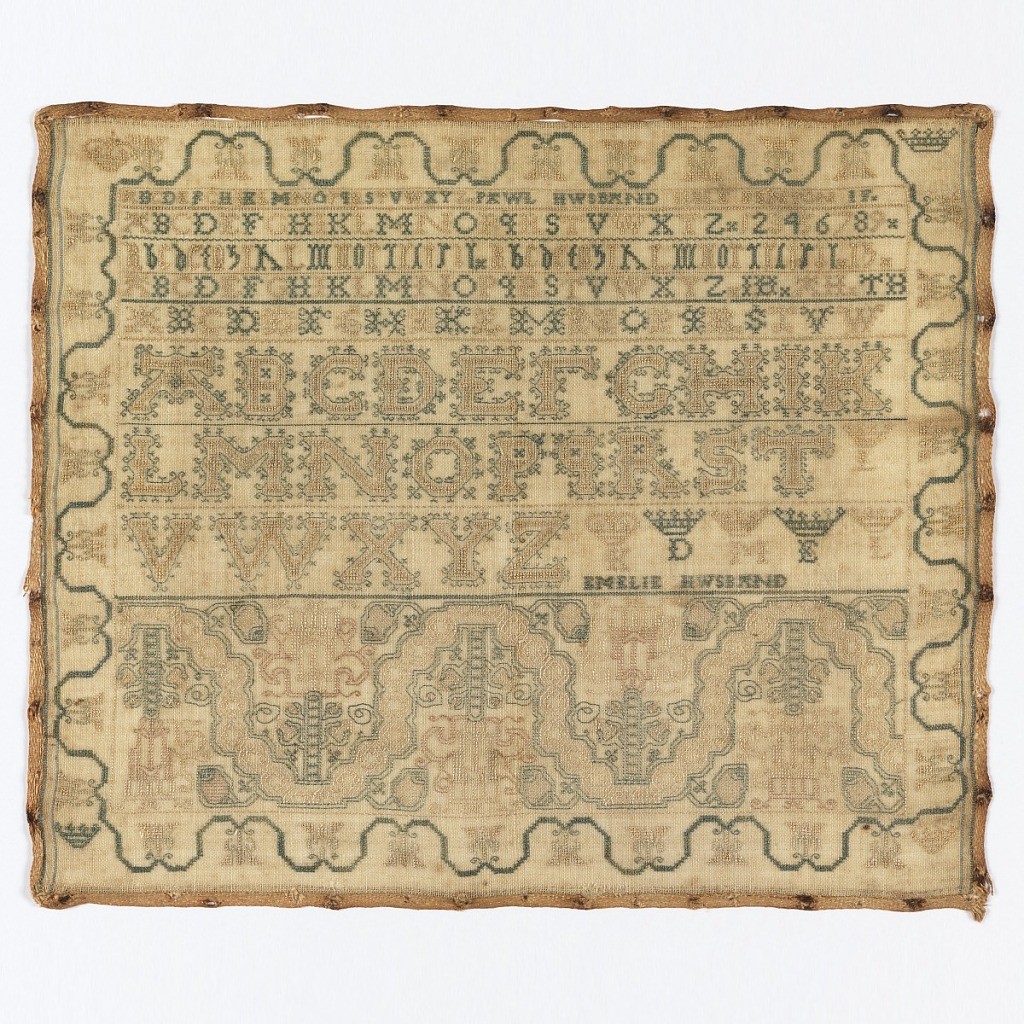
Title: Sampler
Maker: Emelie Husband, Scottish
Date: mid-18th century
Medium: silk embroidery on wool foundation; linen edging Technique: embroidered in cross, double running, knot, herring bone, eyelet, and cross over cross stitches on plain weave foundation
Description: Alphabet and curving floral vine.  Name of maker's father, Paul Husband, and mother, Isabelle Fenton, at top.